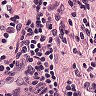
Metastatic tissue present: no